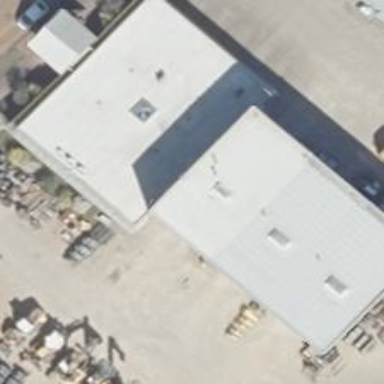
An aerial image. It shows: Building with flat roof.